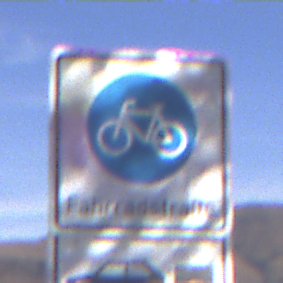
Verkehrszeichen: BeginnFahrradstrasse
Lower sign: MehrspurigeFahrzeugeFrei2
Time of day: Midday
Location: Outdoor (Nature)
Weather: Clear
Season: NotSpecified
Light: Natural